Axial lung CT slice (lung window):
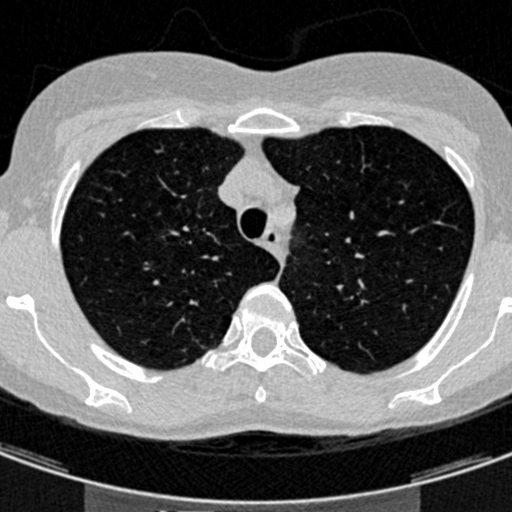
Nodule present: no